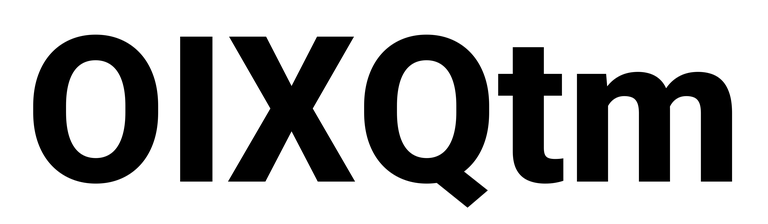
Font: Roboto_ExtraBold